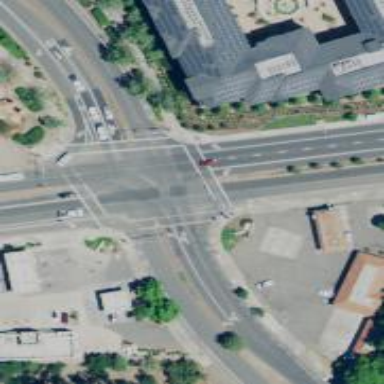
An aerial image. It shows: Marked crossing on the road.